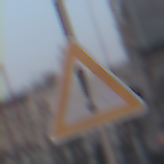
Verkehrszeichen: Gefahrenstelle
Umgebung: Outdoor, Urban
Tageszeit: SunriseSunset
Wetter: Clear
Licht: Natural
Jahreszeit: NotSpecified
Kontrast: MediumContrast